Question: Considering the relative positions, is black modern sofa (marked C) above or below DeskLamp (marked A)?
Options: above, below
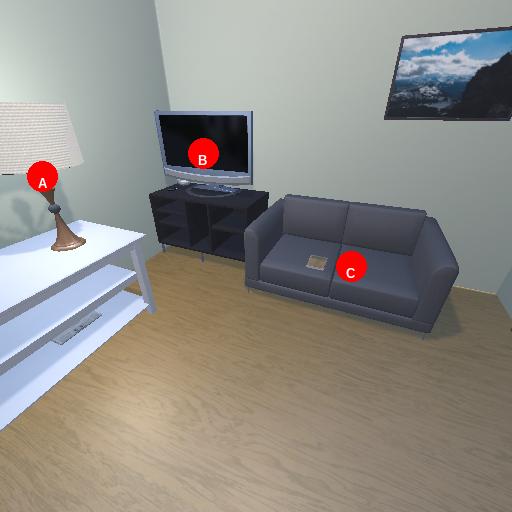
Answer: above